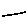
Label: line